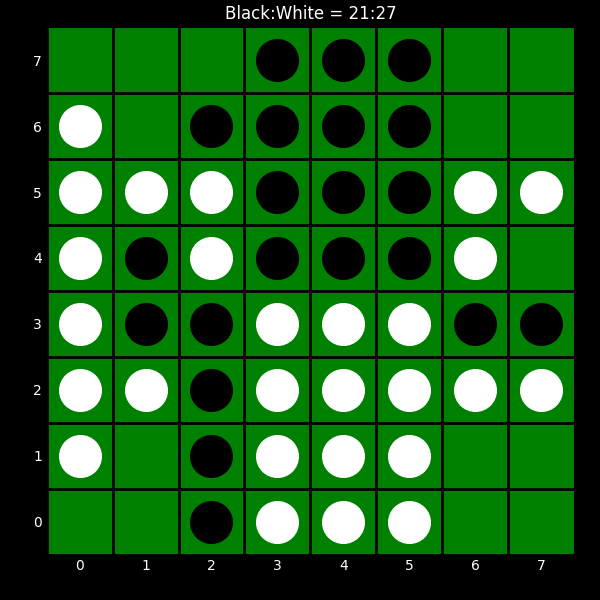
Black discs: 21
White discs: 27